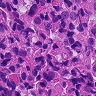
Metastatic tissue present: yes